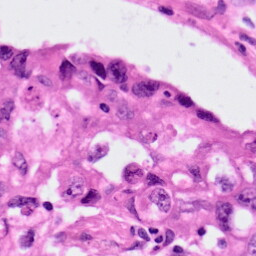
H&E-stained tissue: Lung